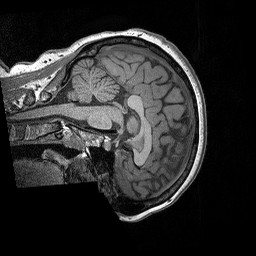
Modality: T1w
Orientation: sagittal
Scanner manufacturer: siemens
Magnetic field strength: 3 T
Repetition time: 2.3 s
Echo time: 0.00298 s